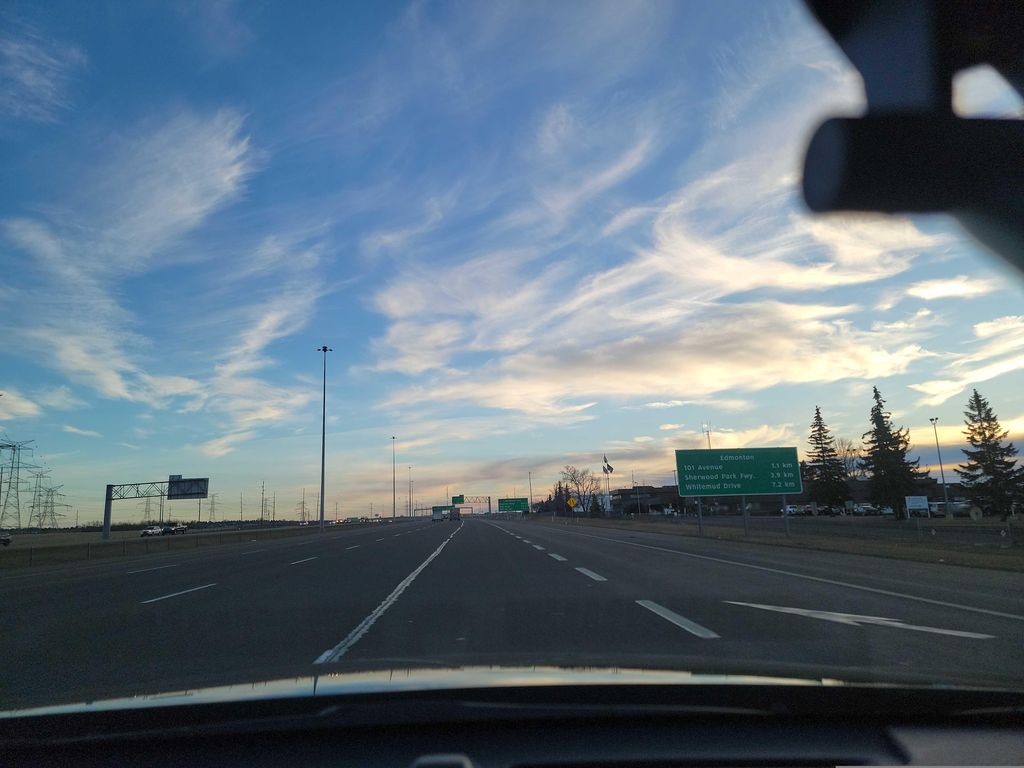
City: edmonton